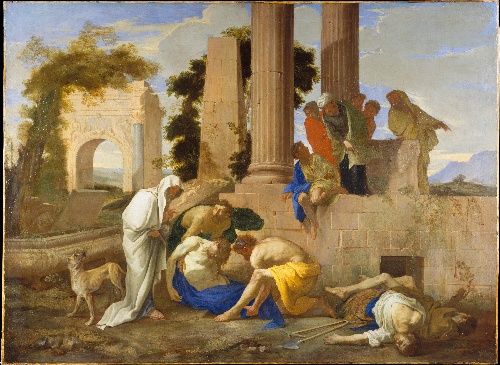
Title: Tobit Burying the Dead
Artist: Andrea di Lione
Artist bio: Italian, Naples 1610–1685 Naples
Date: 1640s
Object type: Painting
Classification: Paintings
Medium: Oil on canvas
Dimensions: 50 1/4 x 68 1/2 in. (127.6 x 174 cm)
Department: European Paintings
Credit line: Gwynne Andrews Fund, 1989
Accession year: 1989
Repository: Metropolitan Museum of Art, New York, NY
Tags: Ruins|Men|Dogs|Death